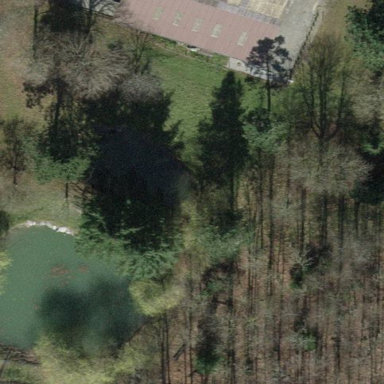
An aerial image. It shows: Serene pond surrounded by nature.